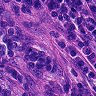
Metastatic tissue present: yes